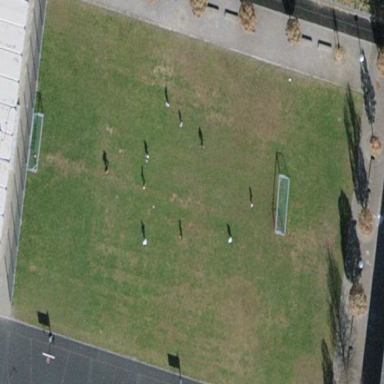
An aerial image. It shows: Soccer pitch for outdoor sports and leisure activities.